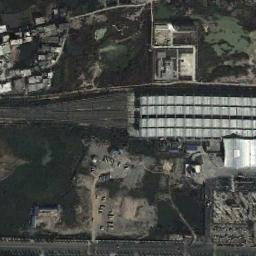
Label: railway_station